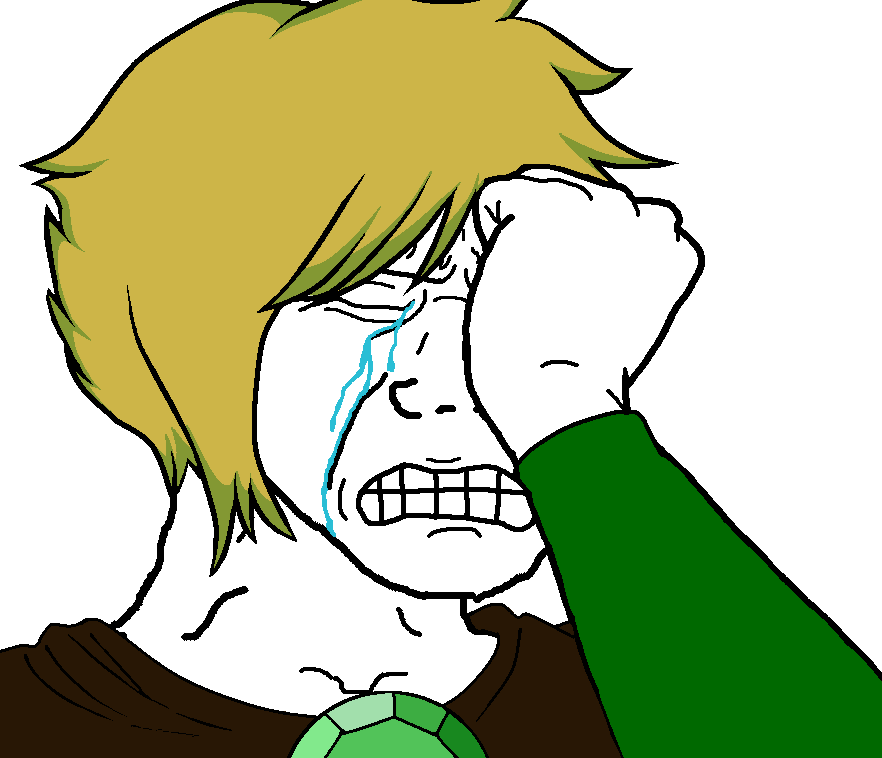
Label: 5_Crying_Wojak